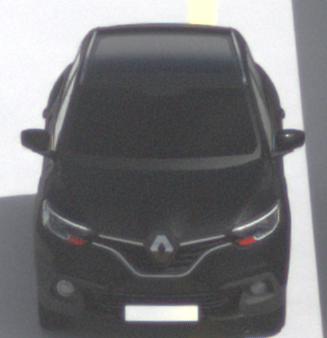
Make: Renault
Model: Kadjar ENERGY TCe 130
Detailed model: Kadjar
Model produced from: 2015/05
Model produced until: 2018/08
Doors: 5
Color: black
Road condition: dry road
Daytime: midday
Contrast: medium contrast